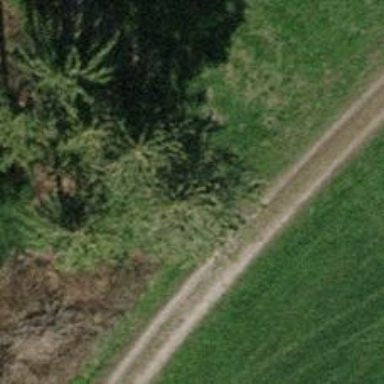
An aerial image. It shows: Hunting stand.